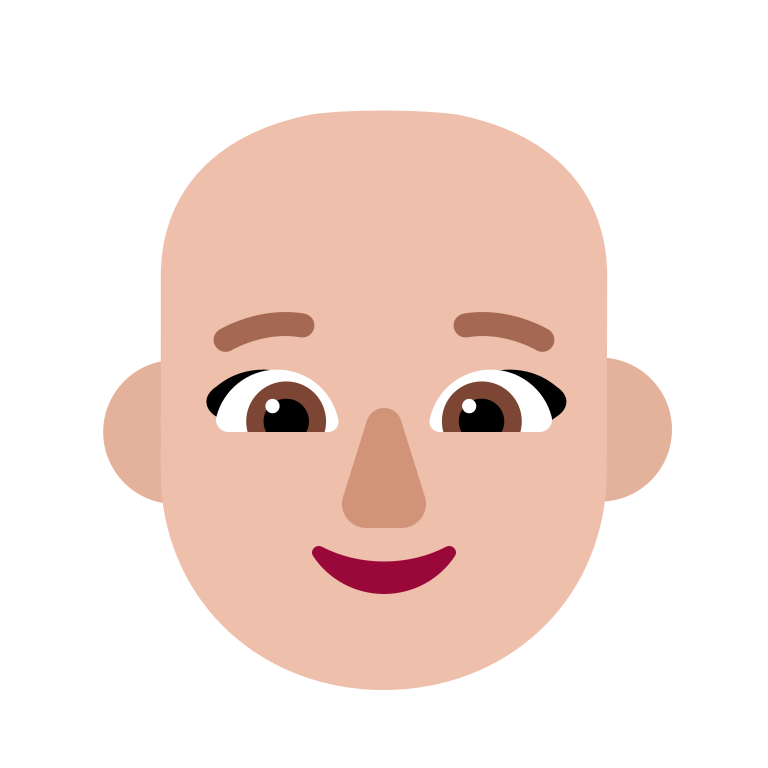
woman bald flat  light